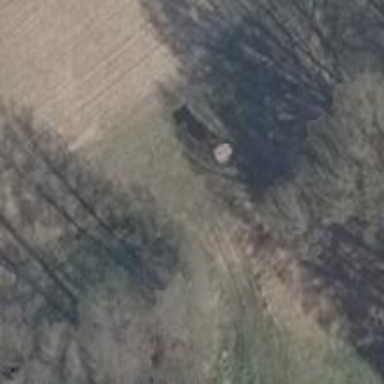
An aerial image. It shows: Hunting stand.